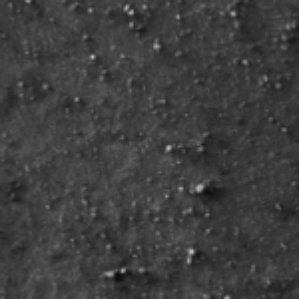
Label: frost